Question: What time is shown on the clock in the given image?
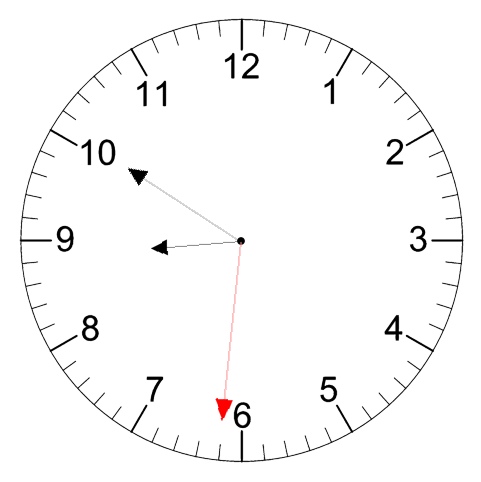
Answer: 08:50:31